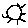
Label: sun